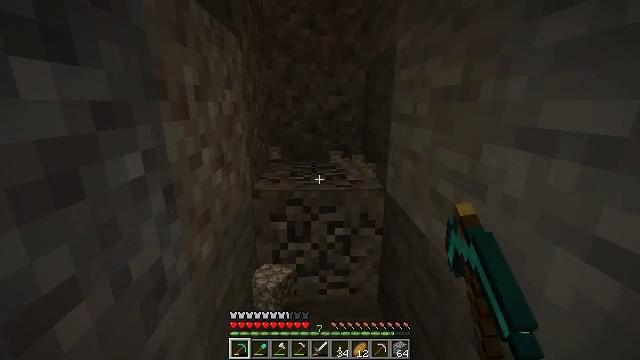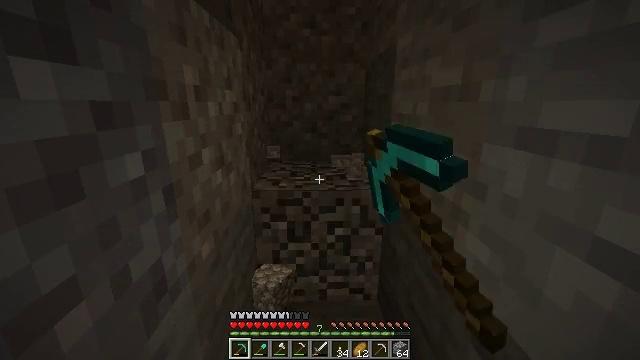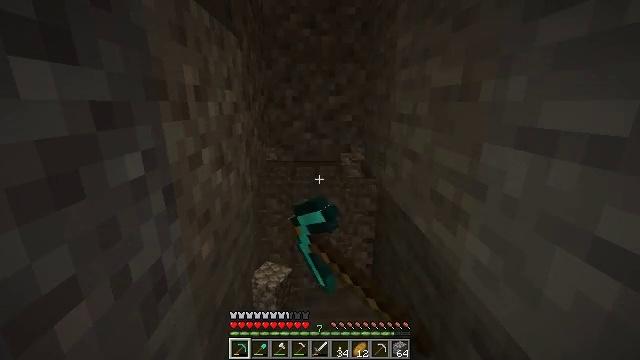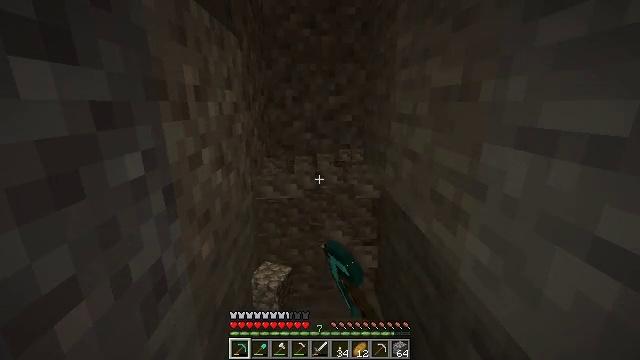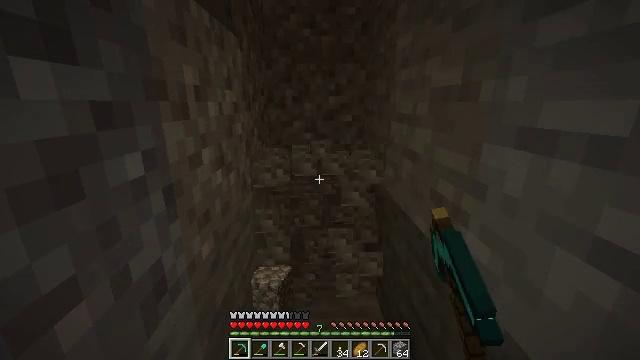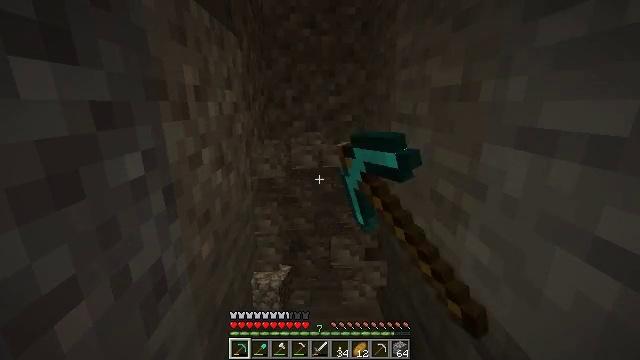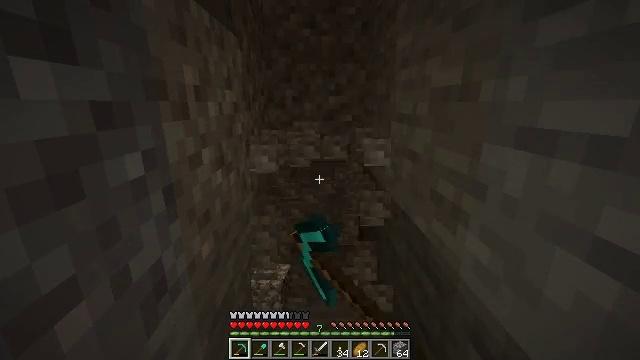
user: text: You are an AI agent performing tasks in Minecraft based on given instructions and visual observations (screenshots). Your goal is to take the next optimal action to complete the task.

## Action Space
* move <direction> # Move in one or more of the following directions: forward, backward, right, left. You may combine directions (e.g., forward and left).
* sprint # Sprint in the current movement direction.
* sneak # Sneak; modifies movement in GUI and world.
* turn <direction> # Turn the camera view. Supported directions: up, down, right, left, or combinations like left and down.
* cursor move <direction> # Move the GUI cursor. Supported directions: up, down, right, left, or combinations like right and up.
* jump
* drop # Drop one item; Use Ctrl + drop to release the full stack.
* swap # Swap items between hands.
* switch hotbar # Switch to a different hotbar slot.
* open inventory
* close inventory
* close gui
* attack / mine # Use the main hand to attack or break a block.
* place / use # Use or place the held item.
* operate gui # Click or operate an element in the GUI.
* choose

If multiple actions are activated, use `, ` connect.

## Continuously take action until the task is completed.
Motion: motion action
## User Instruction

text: Gather gravel by digging.
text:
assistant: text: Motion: attack / mine
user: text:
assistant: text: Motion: attack / mine
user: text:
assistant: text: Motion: attack / mine
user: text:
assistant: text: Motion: attack / mine
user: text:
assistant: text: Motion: attack / mine
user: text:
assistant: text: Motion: attack / mine
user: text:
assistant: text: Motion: attack / mine